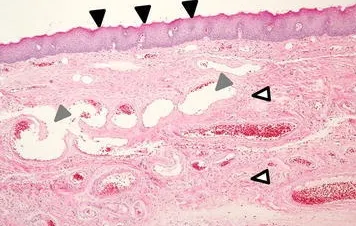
Microscopic findings. The polyp consisted of fibro-adipose tissues (white arrows) and blood vessels (gray arrows) covered by normal squamous cell epithelium (black arrows). Magnification,. x 20; Hematoxylin-eosin stain.
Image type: pathology (h&e)